Breast ultrasound image
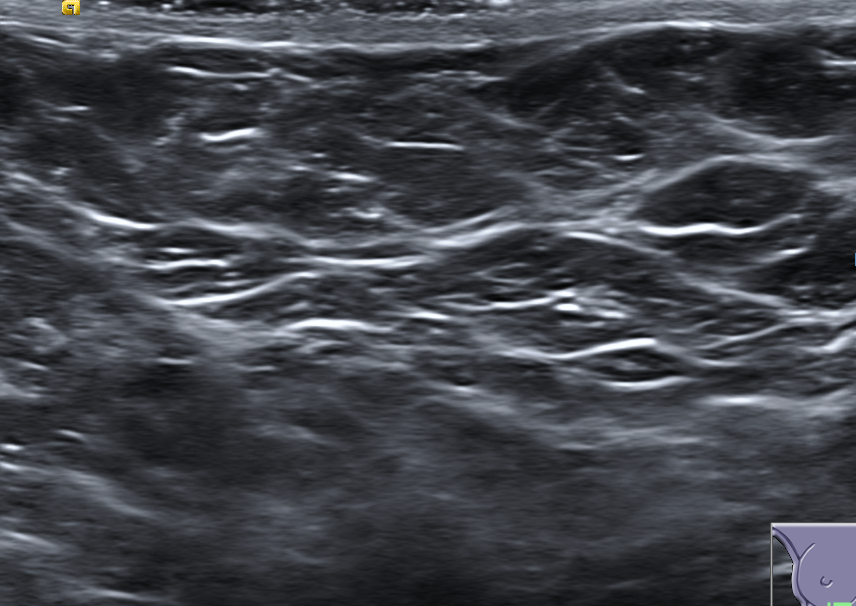
Diagnosis: normal